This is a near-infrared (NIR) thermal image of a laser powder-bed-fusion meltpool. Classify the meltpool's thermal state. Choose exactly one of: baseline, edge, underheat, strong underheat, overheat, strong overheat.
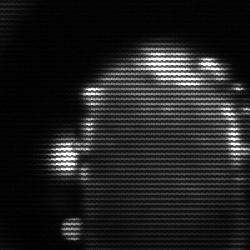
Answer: baseline